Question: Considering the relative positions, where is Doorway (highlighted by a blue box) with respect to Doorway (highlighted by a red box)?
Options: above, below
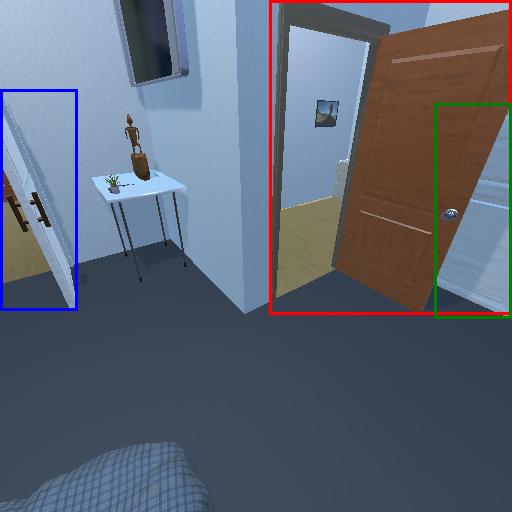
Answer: above